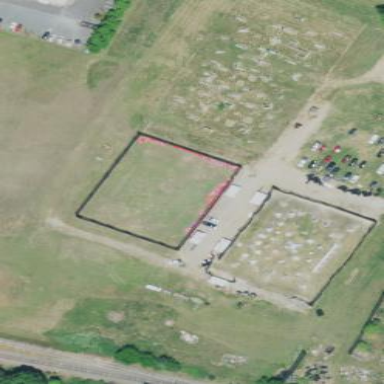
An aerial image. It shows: Paintball pitch for leisure land activities.